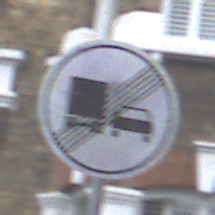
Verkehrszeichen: EndeUeberholverbotKraftfahrzeuge
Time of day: MorningAfternoon
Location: Outdoor (Urban)
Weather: Overcast
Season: NotSpecified
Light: Natural